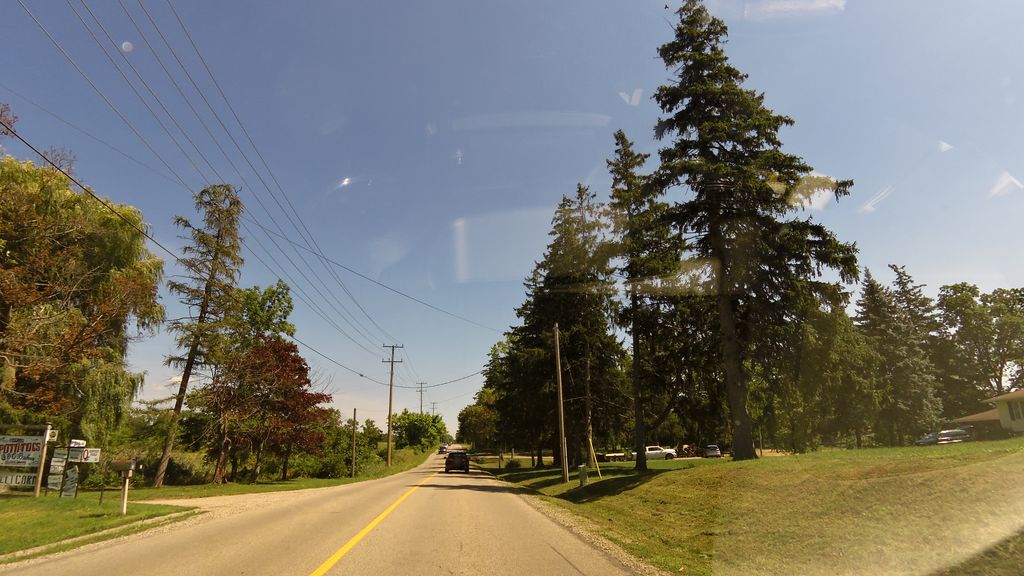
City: hamilton